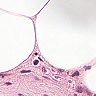
Metastatic tissue present: no